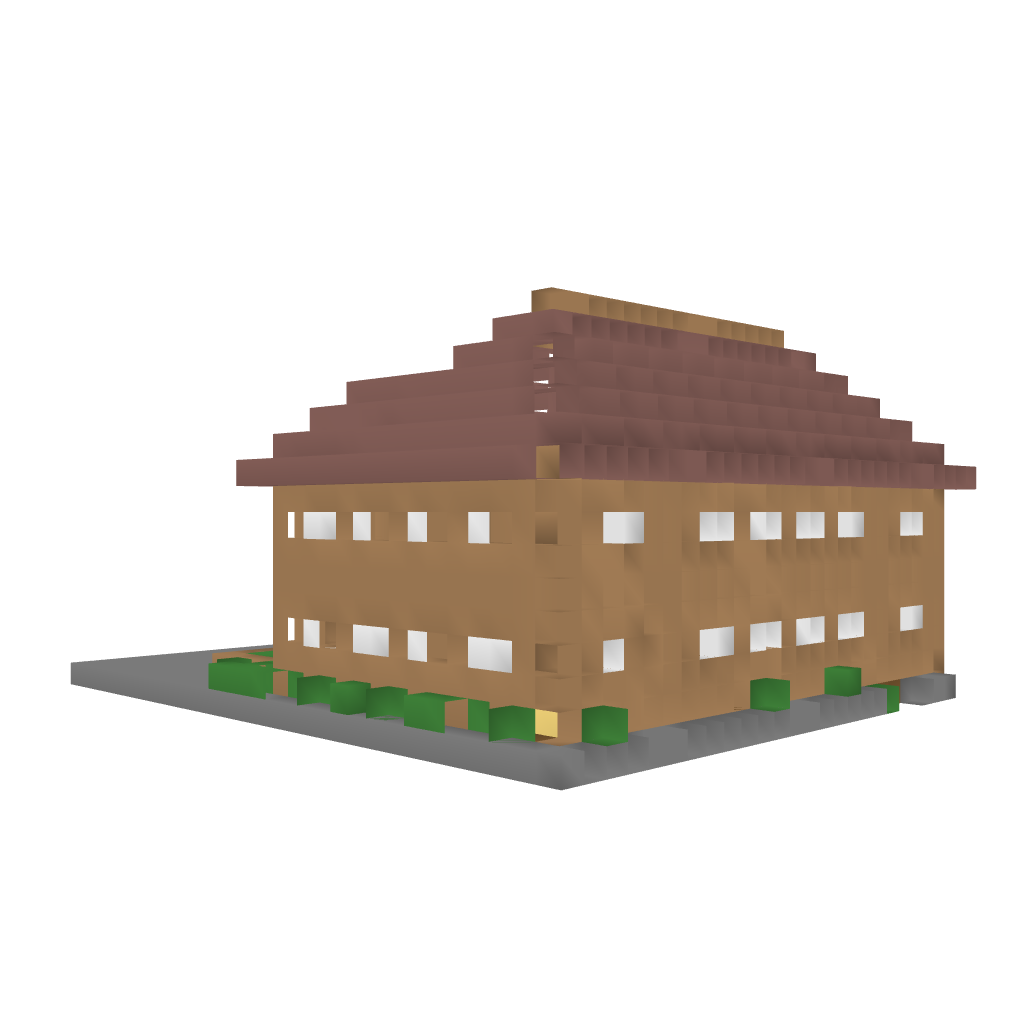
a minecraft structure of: Wooden Mansion high quality